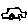
Label: car